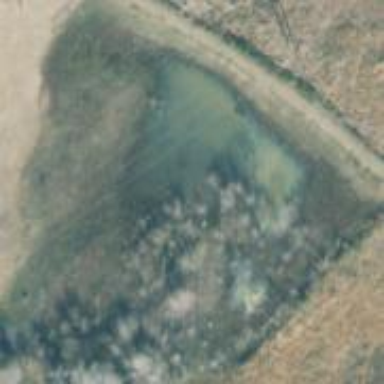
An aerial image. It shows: Reservoir of natural water.